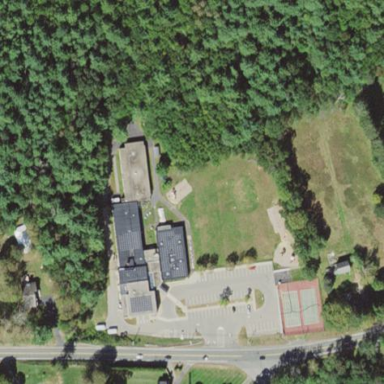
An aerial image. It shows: School.